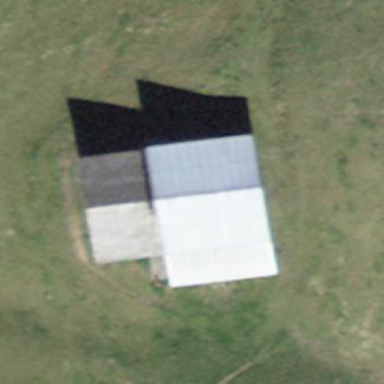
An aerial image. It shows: Barn.